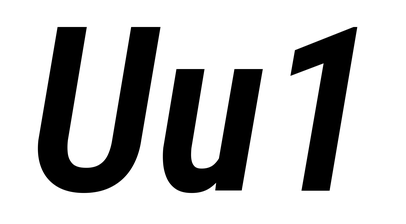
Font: Roboto-Italic_Condensed_SemiBold_Italic